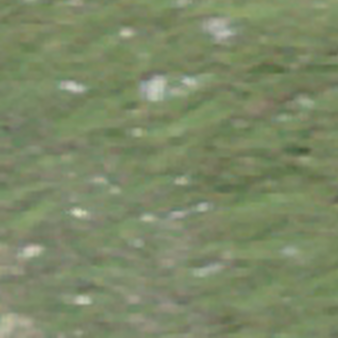
Label: other